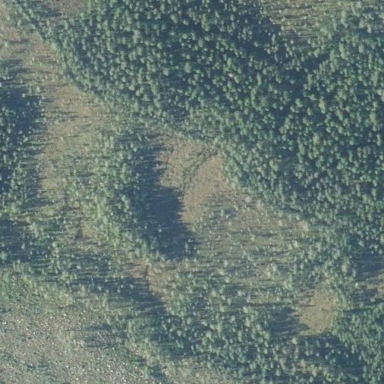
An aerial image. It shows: Area covered in scrub vegetation.